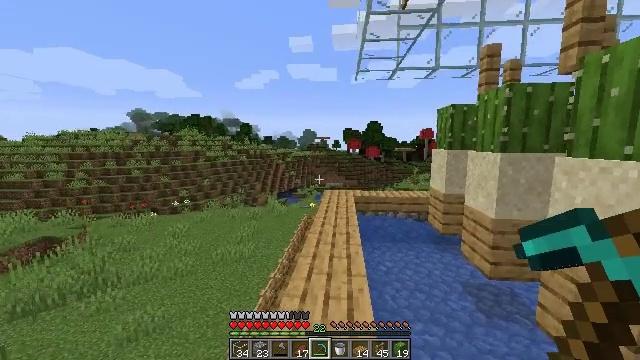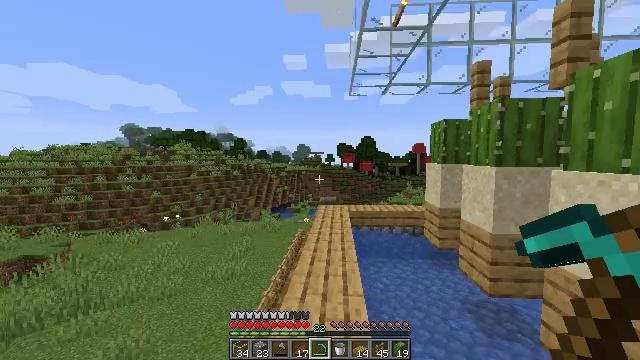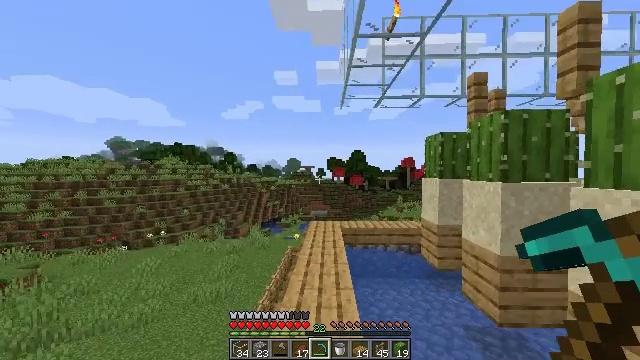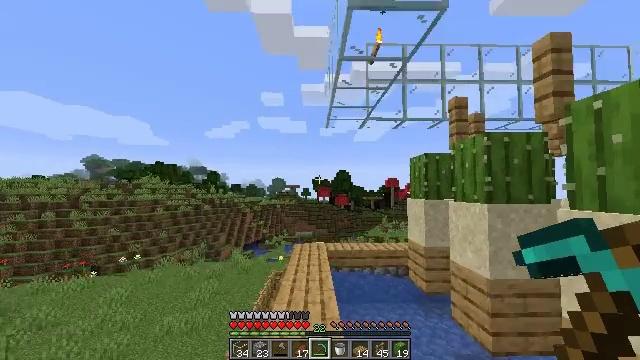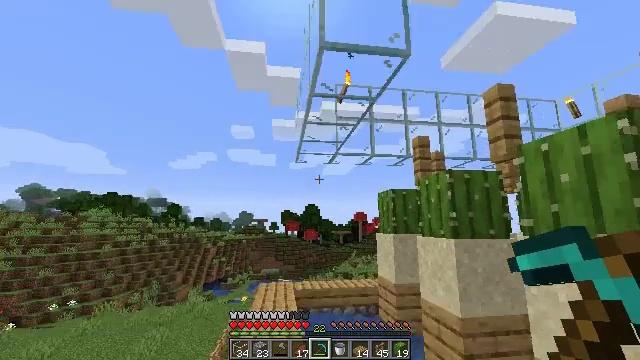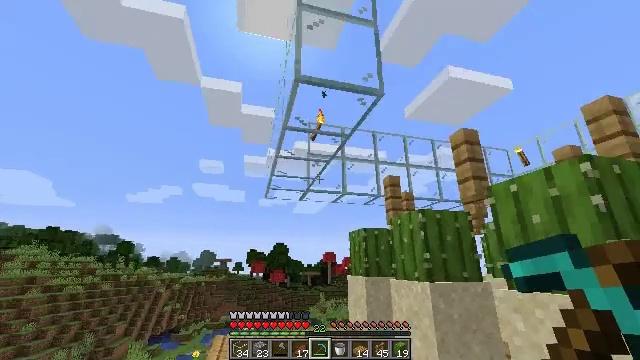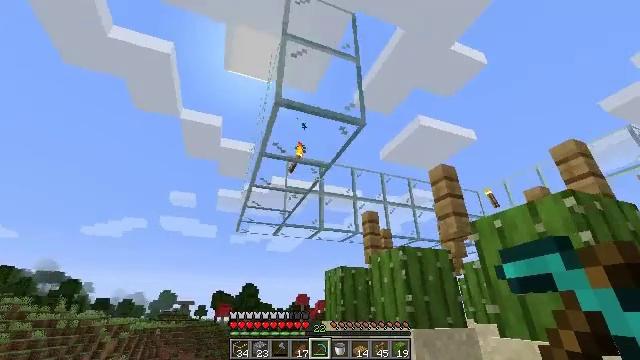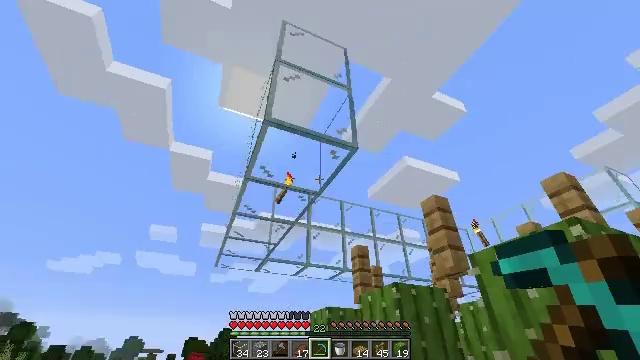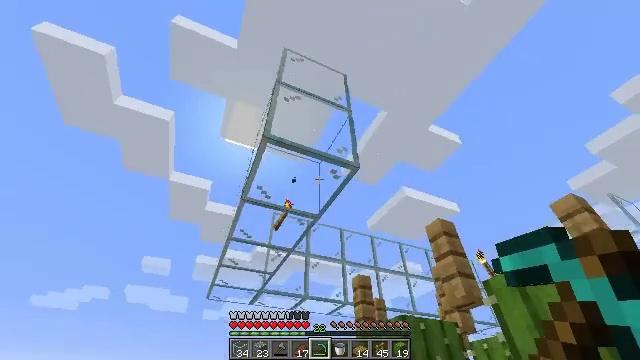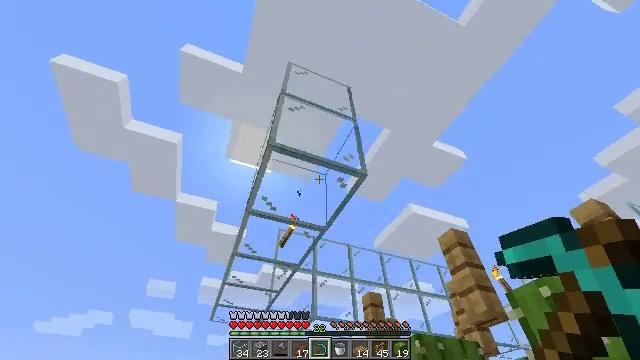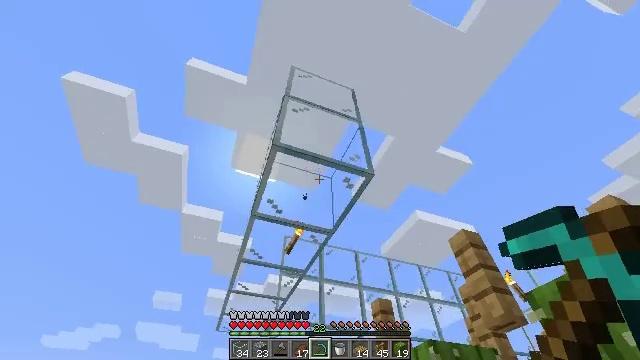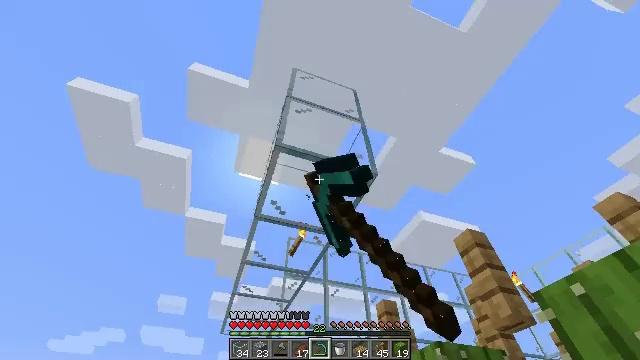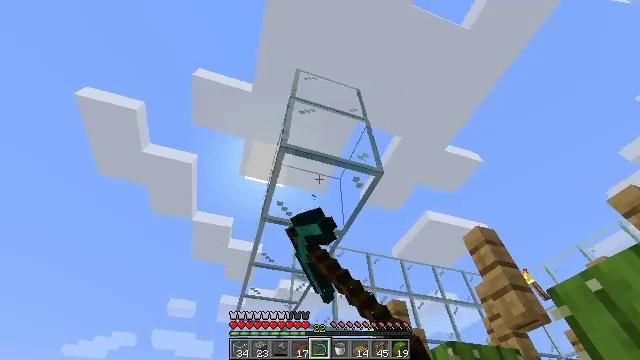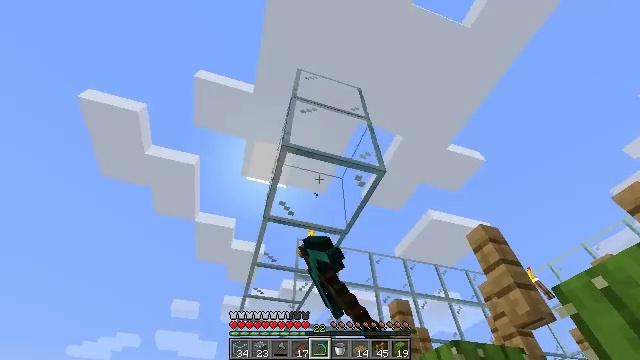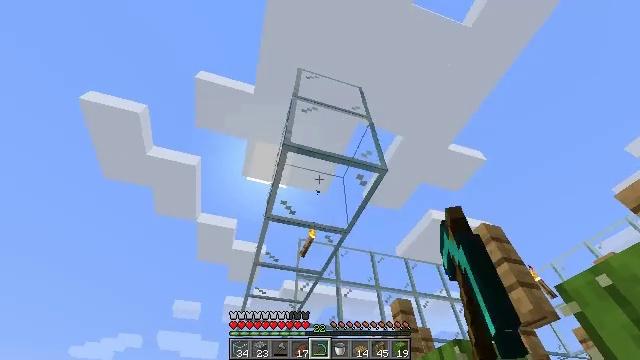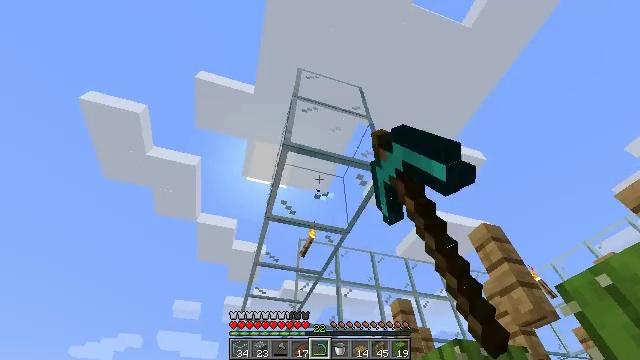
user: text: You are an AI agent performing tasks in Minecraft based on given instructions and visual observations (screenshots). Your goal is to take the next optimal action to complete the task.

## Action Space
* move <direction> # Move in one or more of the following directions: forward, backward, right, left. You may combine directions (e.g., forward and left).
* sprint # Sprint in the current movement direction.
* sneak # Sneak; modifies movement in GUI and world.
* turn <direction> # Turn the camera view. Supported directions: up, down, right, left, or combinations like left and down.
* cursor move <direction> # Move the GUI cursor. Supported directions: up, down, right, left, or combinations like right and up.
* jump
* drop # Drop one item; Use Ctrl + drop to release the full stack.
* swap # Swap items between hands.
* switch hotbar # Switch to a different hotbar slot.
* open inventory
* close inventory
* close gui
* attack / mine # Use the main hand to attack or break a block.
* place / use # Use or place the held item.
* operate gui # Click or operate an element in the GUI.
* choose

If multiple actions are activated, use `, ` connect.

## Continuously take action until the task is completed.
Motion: motion action
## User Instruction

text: Shatter the glass to collect it.
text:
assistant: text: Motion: move forward, turn right and up
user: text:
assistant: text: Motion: move forward, turn right and up
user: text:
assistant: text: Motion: move forward, turn right and up
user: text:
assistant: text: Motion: move forward, turn right and up
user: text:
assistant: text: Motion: move forward, turn right and up
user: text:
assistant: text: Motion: move forward, turn right and up
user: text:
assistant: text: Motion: move forward, turn right and up
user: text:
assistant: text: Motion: turn up
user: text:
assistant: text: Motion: turn left and up
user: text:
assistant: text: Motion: turn left and up, attack / mine
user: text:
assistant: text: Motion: attack / mine
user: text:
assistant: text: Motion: turn left, attack / mine
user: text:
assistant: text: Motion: attack / mine
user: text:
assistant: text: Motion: attack / mine
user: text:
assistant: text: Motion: attack / mine
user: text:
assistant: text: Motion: attack / mine
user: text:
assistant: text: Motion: attack / mine
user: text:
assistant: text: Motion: attack / mine
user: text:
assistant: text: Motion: attack / mine
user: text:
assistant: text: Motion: attack / mine
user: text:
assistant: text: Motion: turn up, attack / mine
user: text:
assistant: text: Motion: turn up, attack / mine
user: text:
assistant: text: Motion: turn up, attack / mine
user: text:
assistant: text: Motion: turn up, attack / mine
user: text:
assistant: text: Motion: turn up, attack / mine
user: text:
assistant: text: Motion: turn up, attack / mine
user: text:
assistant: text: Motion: attack / mine
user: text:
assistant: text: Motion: attack / mine
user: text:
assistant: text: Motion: attack / mine
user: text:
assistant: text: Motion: attack / mine